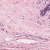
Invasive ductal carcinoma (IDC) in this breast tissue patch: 0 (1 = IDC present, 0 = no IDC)